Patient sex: F
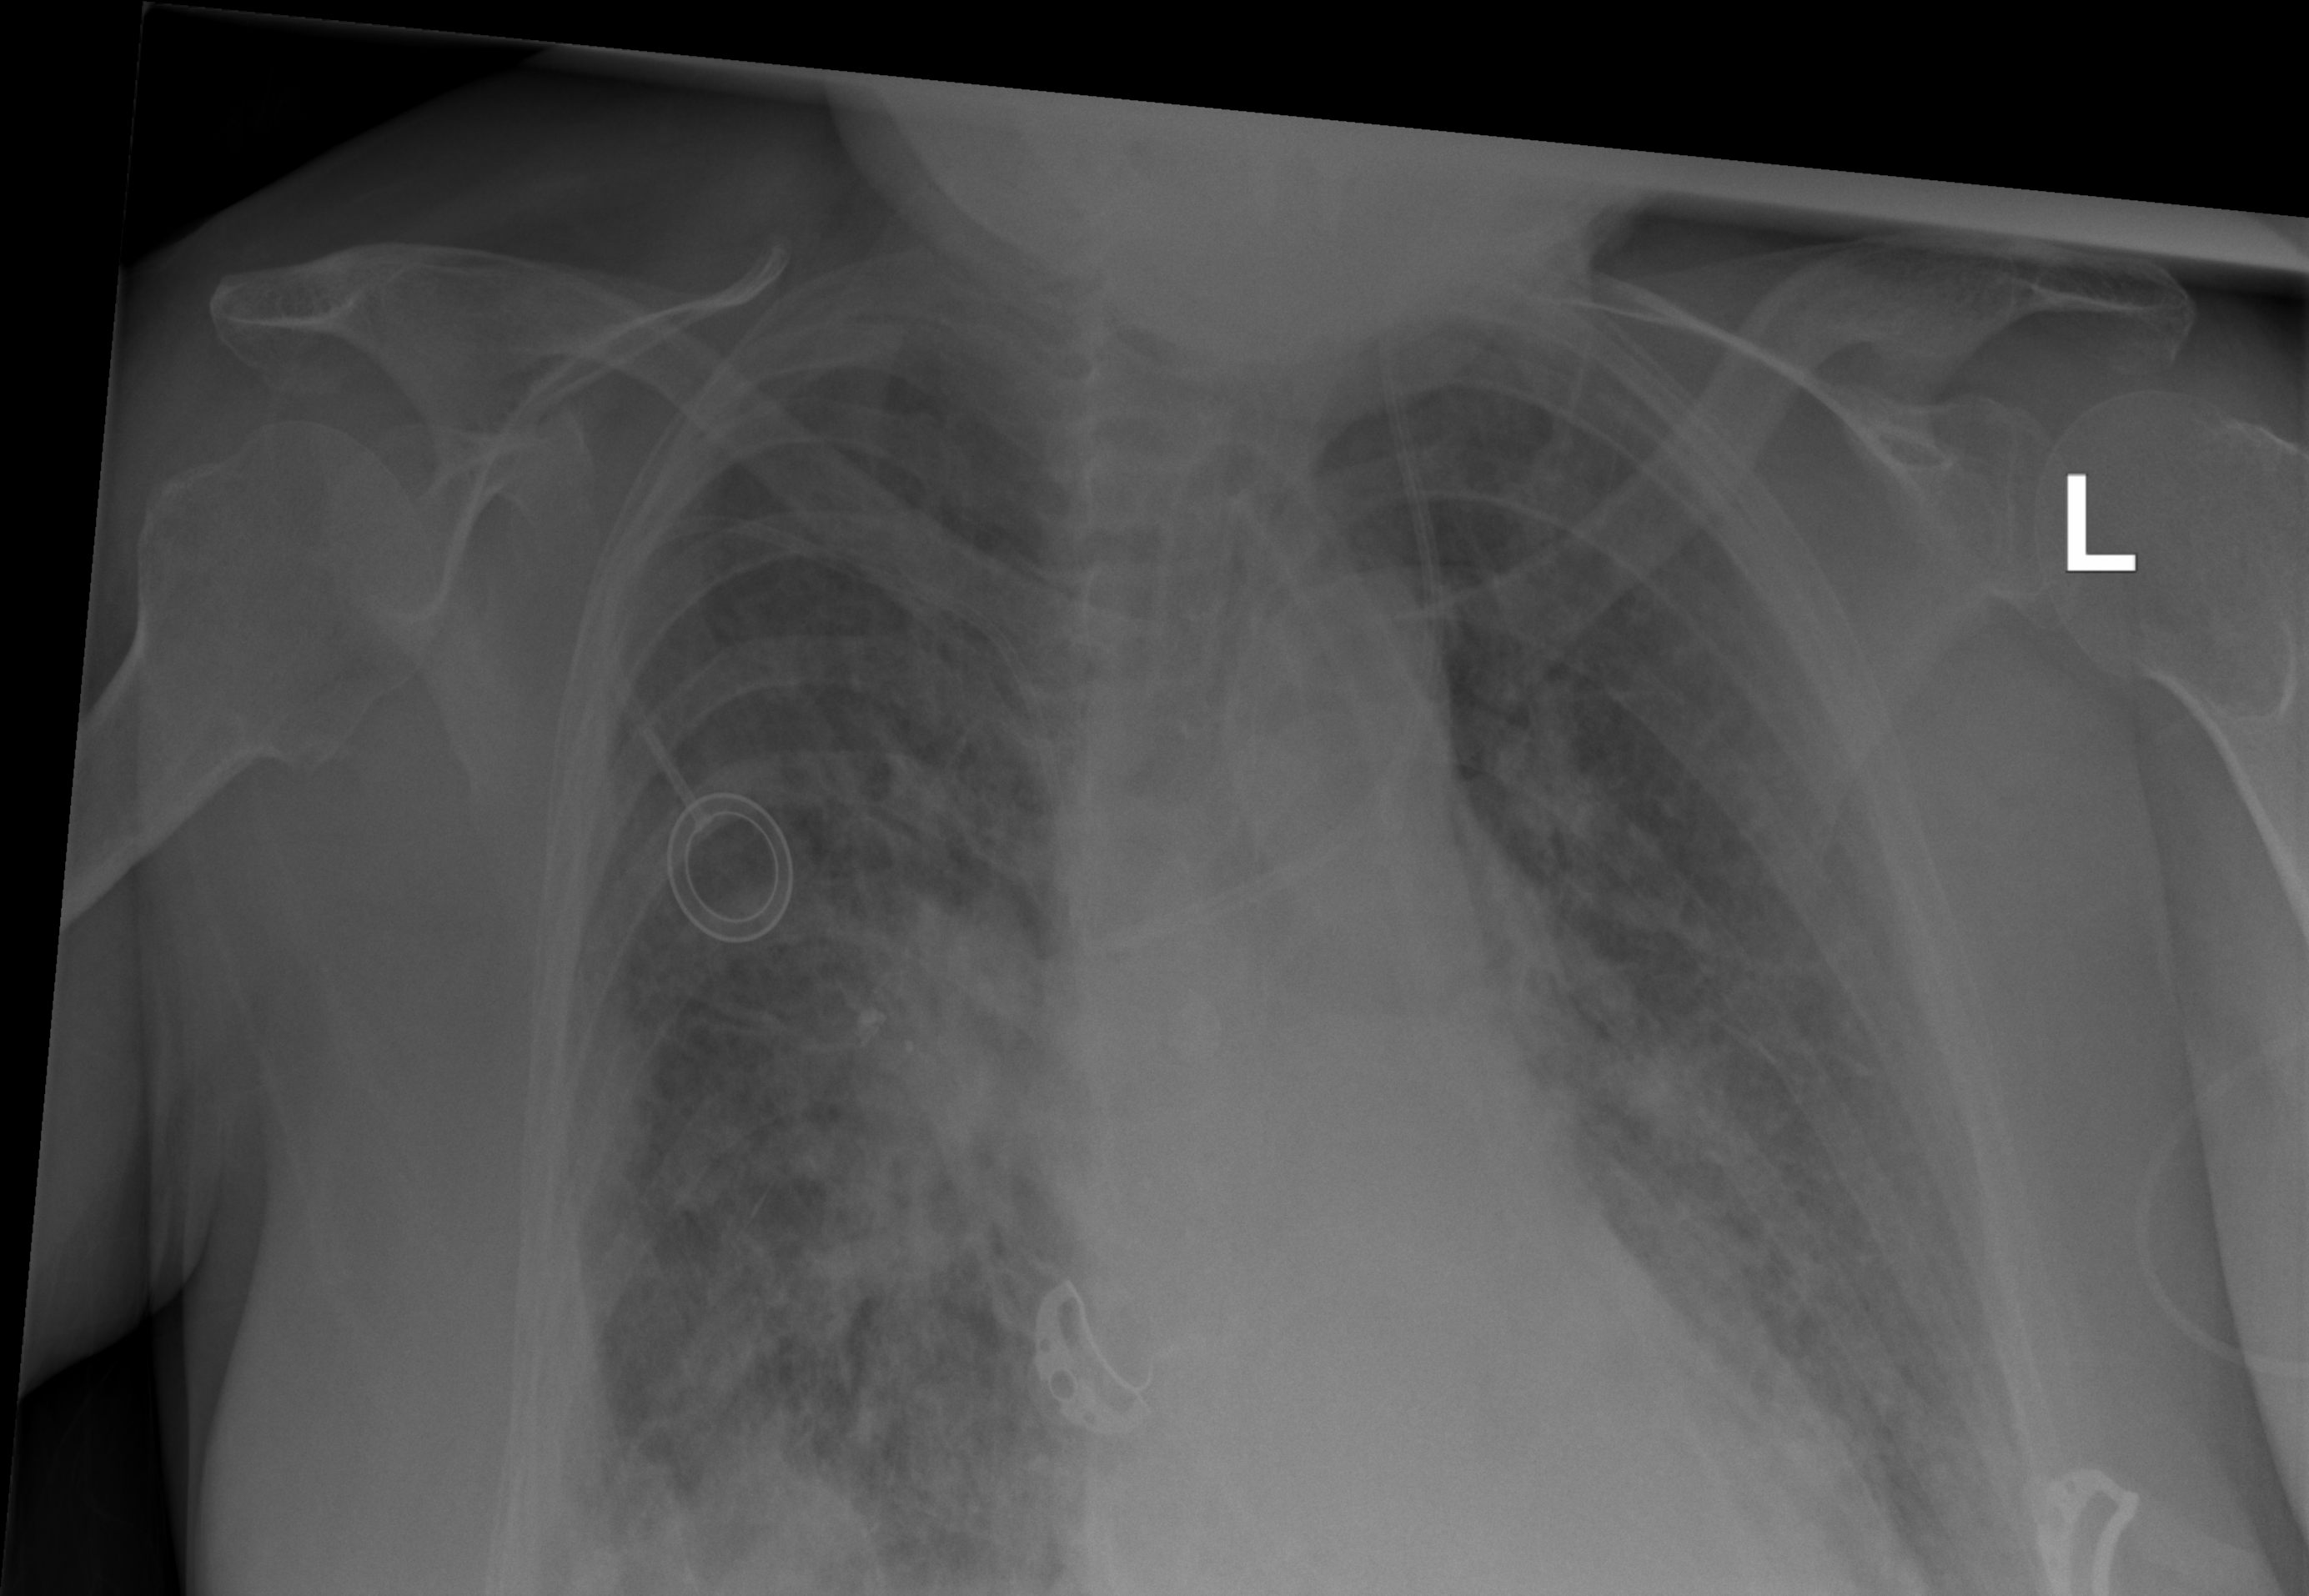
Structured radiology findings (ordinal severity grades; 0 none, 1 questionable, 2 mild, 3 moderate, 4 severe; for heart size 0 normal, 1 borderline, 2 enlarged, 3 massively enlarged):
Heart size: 1
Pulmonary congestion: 3
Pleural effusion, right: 2
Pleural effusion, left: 2
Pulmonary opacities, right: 3
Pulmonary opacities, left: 3
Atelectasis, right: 2
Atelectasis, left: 2